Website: apple
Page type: billing-address
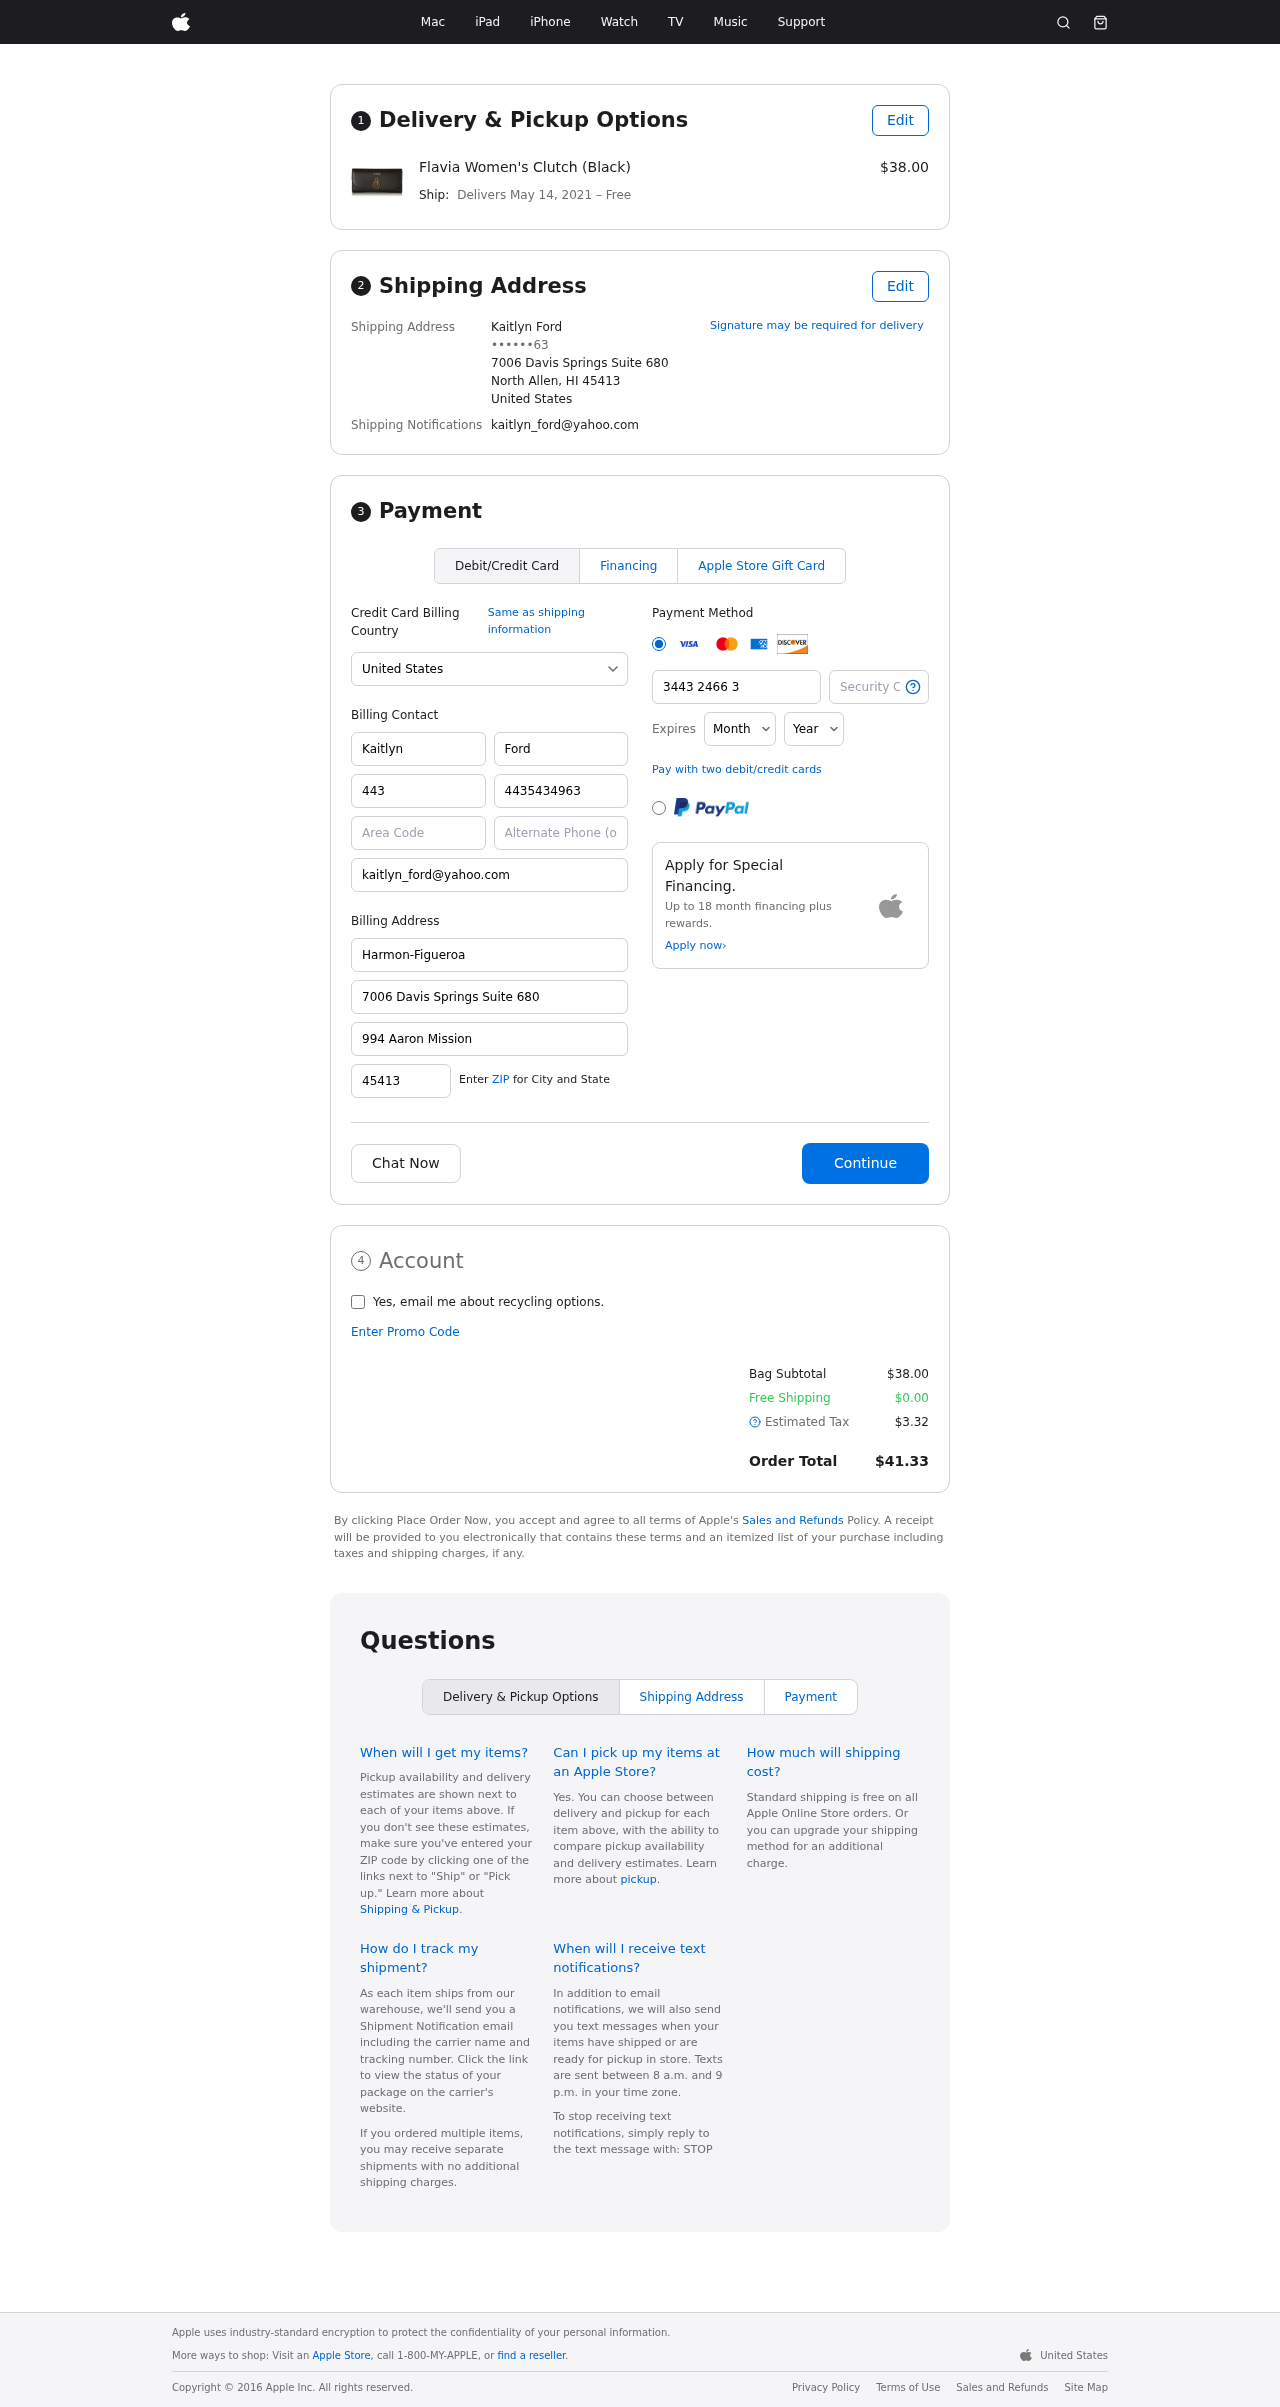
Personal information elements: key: PII_CARD_CVV
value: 2890
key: PII_CARD_EXPIRY_MONTH
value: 08
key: PII_CARD_EXPIRY_YEAR
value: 28
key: PII_CARD_NUMBER
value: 3443 2466 3325 453
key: PII_CITY_STATE_ZIP
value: North Allen, HI 45413
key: PII_COUNTRY
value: United States
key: PII_EMAIL
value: kaitlyn_ford@yahoo.com
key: PII_FULLNAME
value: Kaitlyn Ford
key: PII_STREET
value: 7006 Davis Springs Suite 680
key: PII_PHONE_MASKED
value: ••••••63
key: PII_BILLING_FIRSTNAME
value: Kaitlyn
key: PII_BILLING_LASTNAME
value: Ford
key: PII_BILLING_PHONE_AREA
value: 443
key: PII_BILLING_PHONE
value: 4435434963
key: PII_BILLING_EMAIL
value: kaitlyn_ford@yahoo.com
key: PII_BILLING_COMPANY
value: Harmon-Figueroa
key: PII_BILLING_STREET
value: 7006 Davis Springs Suite 680
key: PII_BILLING_STREET2
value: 994 Aaron Mission
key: PII_BILLING_POSTCODE
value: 45413
Product elements: key: PRODUCT1_NAME
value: Flavia Women's Clutch (Black)
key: PRODUCT1_PRICE
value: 38
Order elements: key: ORDER_DELIVERY_DATE
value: May 14, 2021
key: ORDER_SUBTOTAL
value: $38.00
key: ORDER_SHIPPING_COST
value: $0.00
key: ORDER_TAX
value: $3.32
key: ORDER_TOTAL
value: $41.33